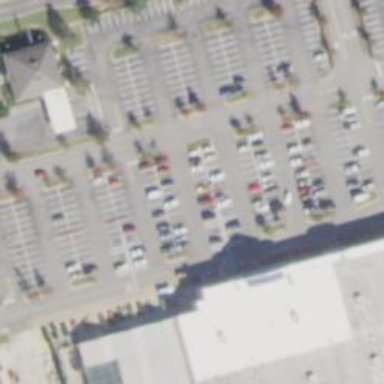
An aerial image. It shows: Parking space is available.